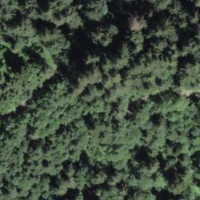
EUNIS habitat code: 43
Species observed at this site:
Parnassia palustris